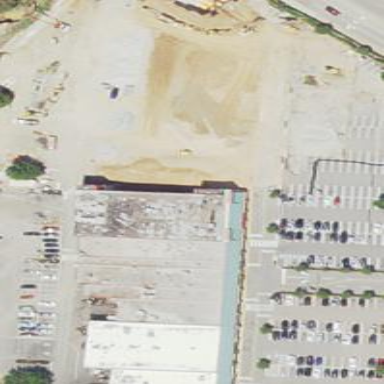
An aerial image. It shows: Retail area.